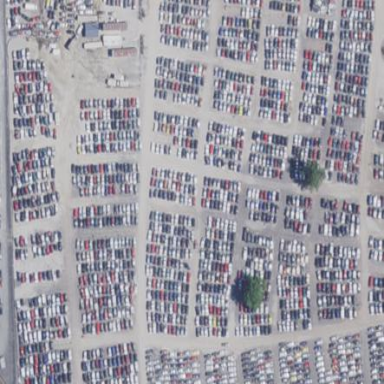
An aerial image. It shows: Industrial area designated as scrap yard.